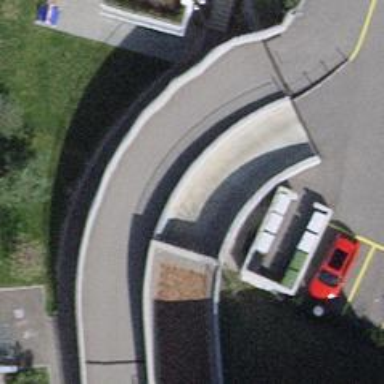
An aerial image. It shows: Entrance to multi-storey parking facility.